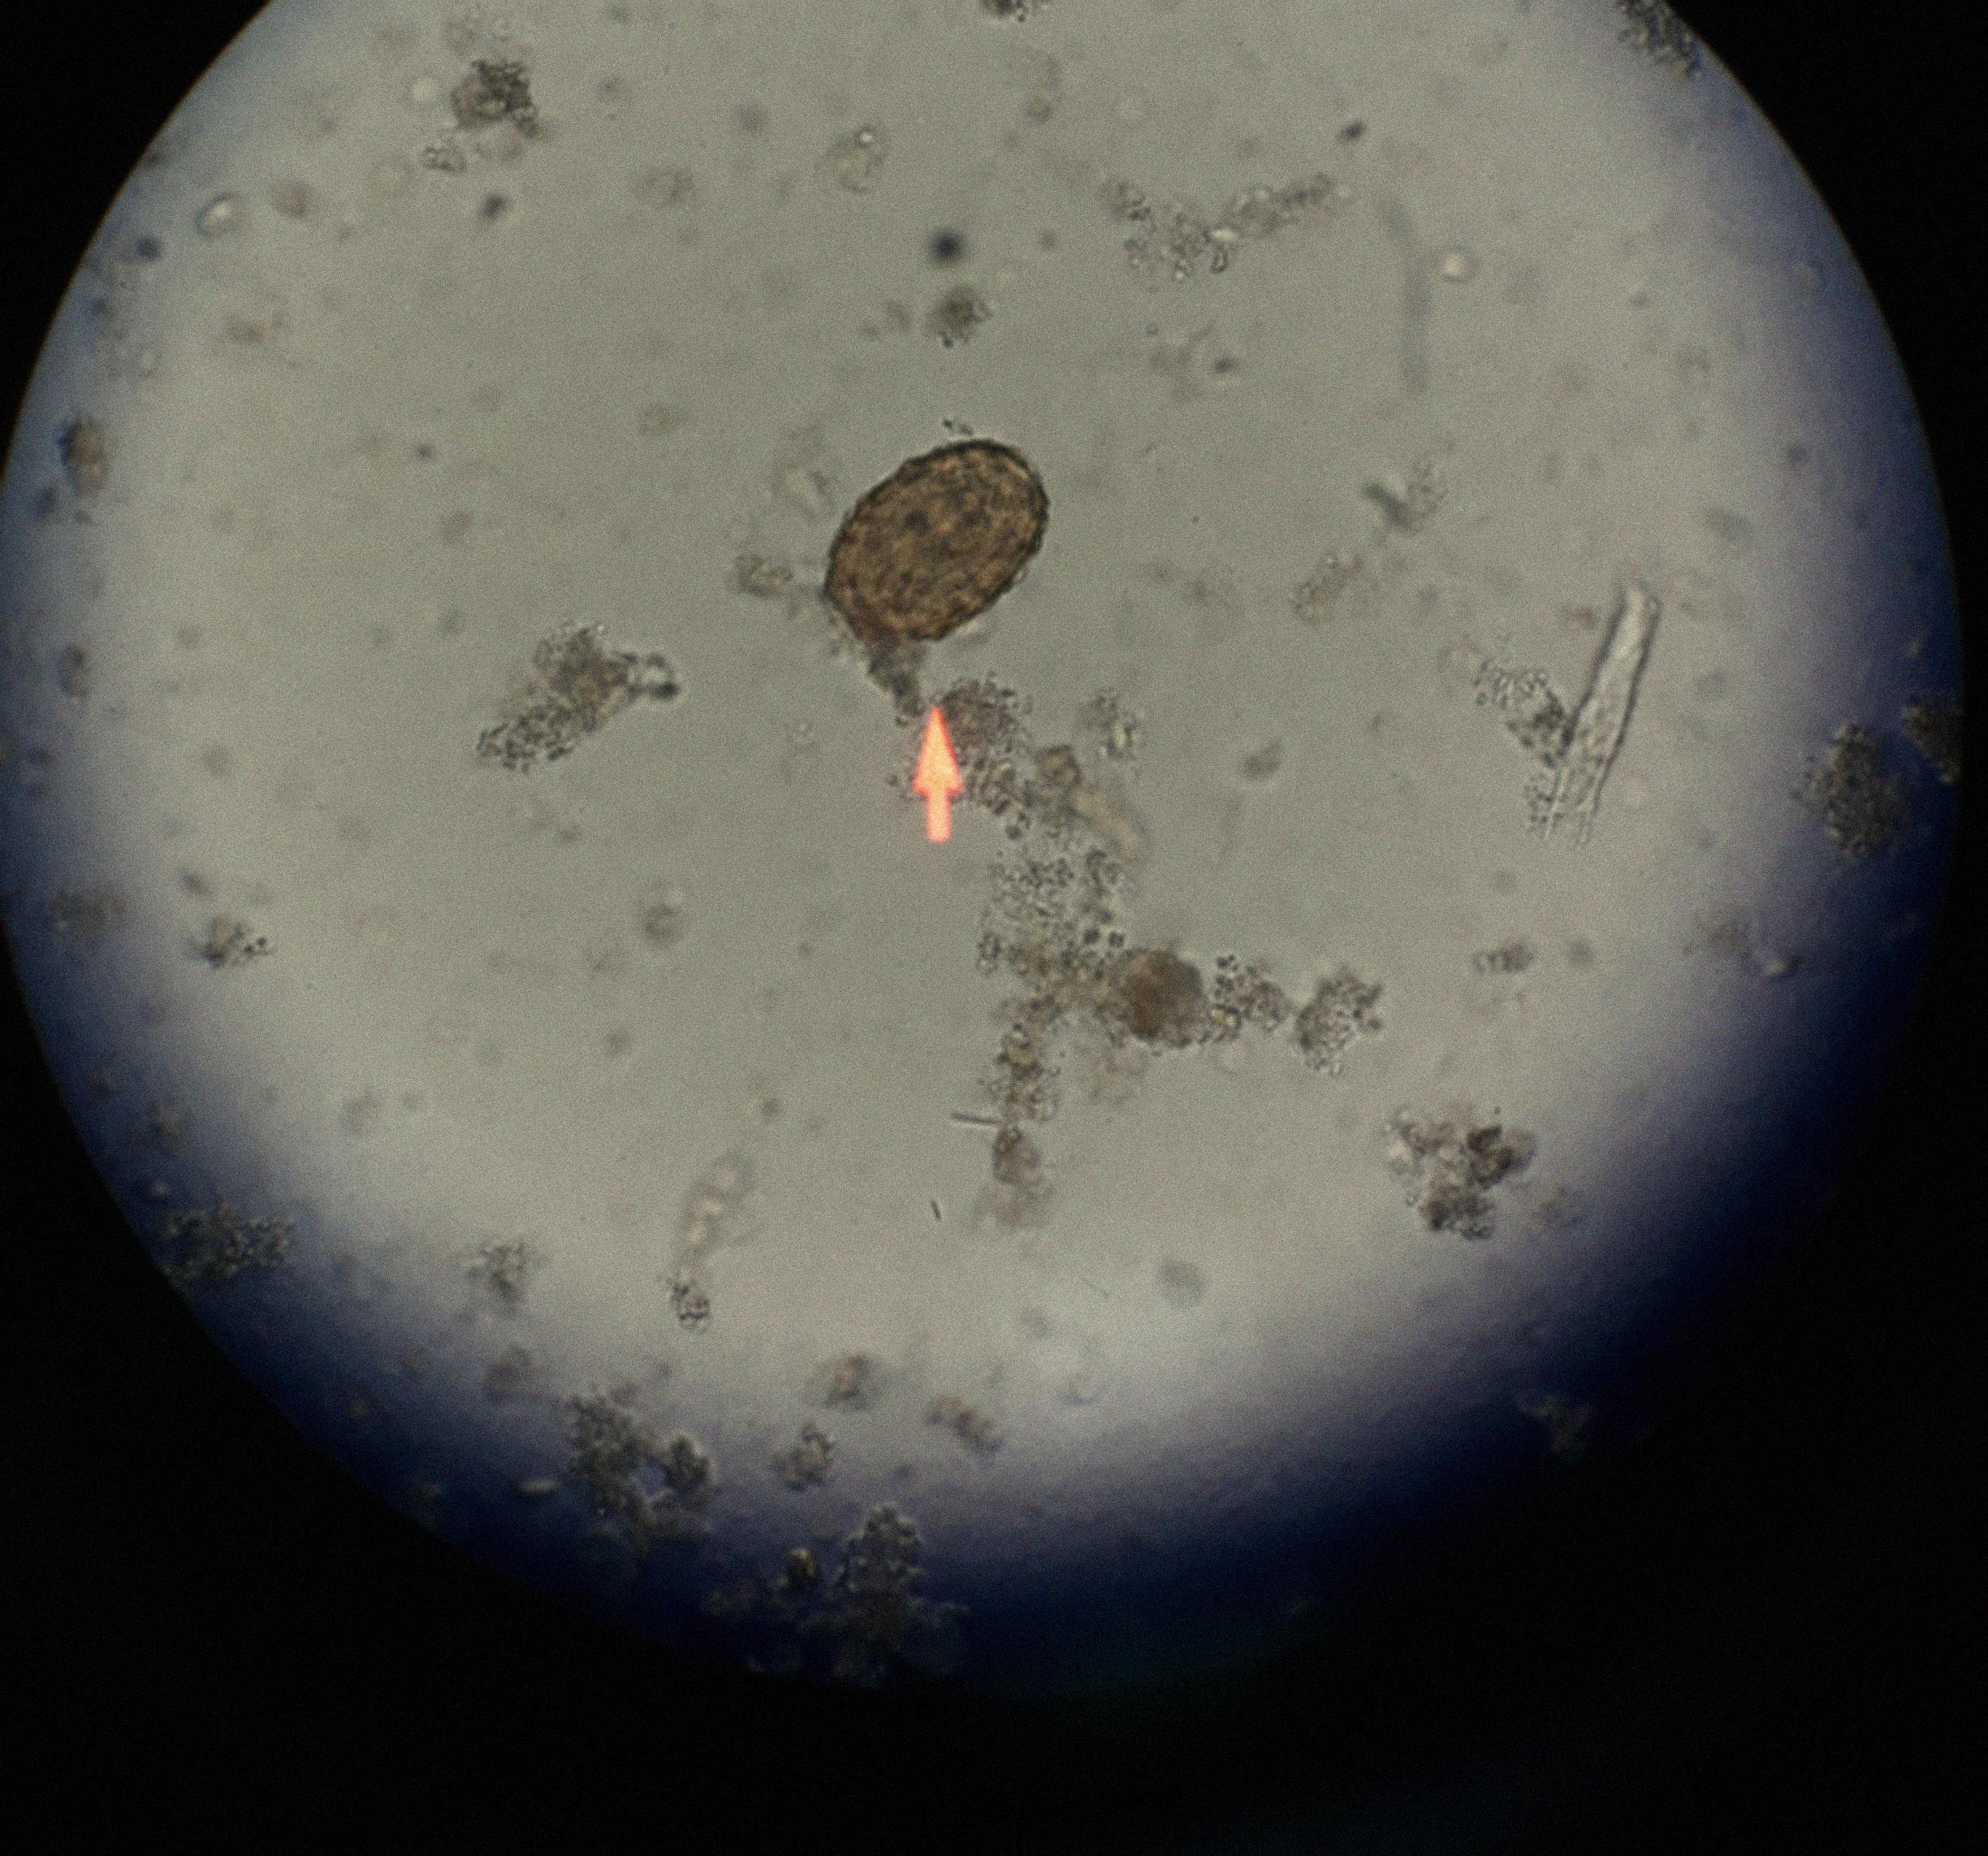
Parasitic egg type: Ascaris lumbricoides